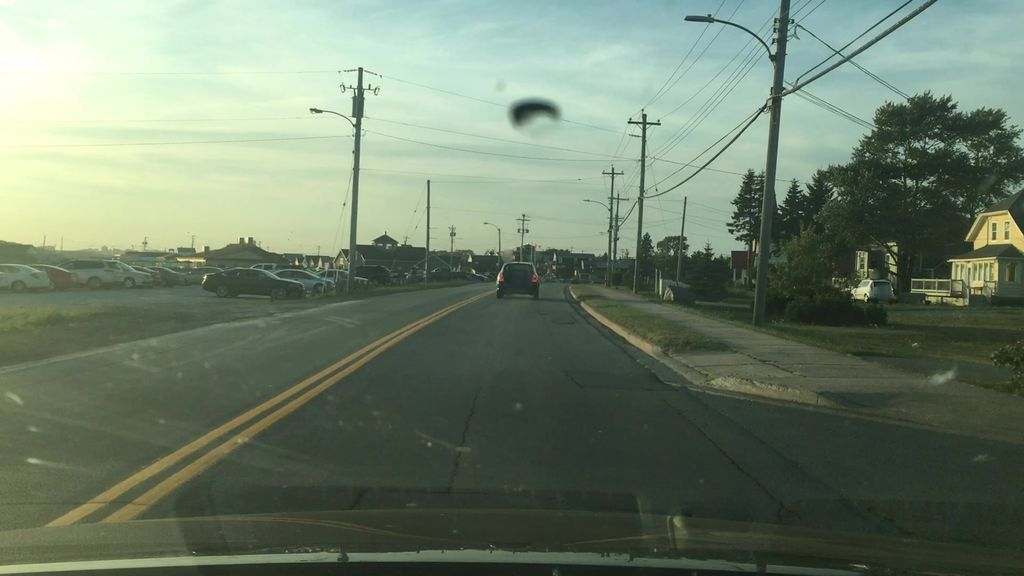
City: halifax